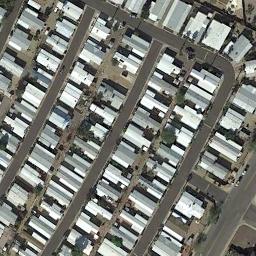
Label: mobile_home_park